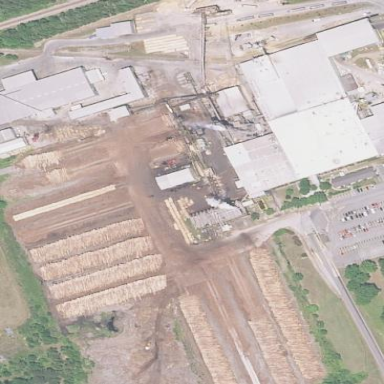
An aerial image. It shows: Industrial area designated as lumber yard.